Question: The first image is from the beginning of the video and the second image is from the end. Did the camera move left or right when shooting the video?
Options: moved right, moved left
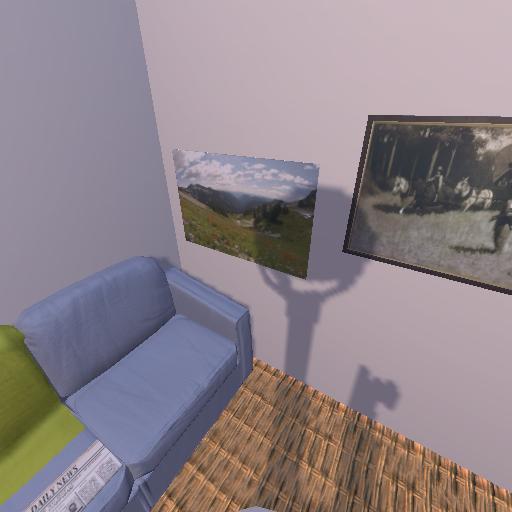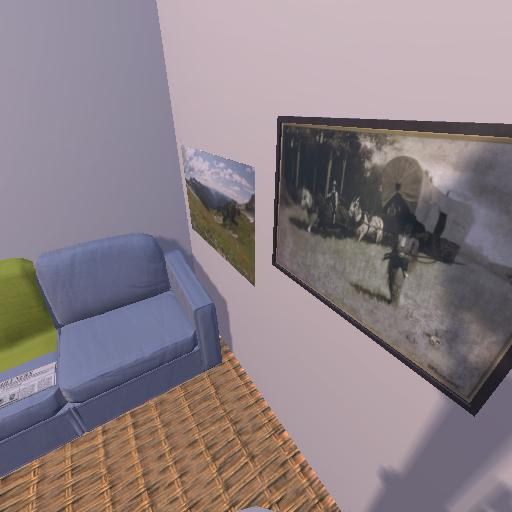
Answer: moved right